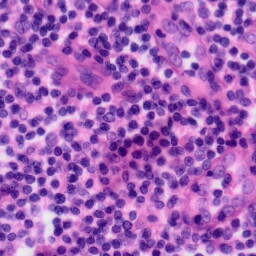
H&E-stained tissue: Tonsil